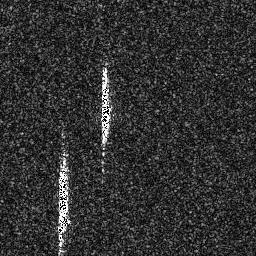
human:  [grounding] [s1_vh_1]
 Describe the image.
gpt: In the satellite image, there is  <ref>1 medium ship </ref> <box>[[37, 24, 43, 60, 0]]</box> located at center,  <ref>1 medium ship </ref> <box>[[21, 58, 27, 98, 0]]</box> located at bottom left.